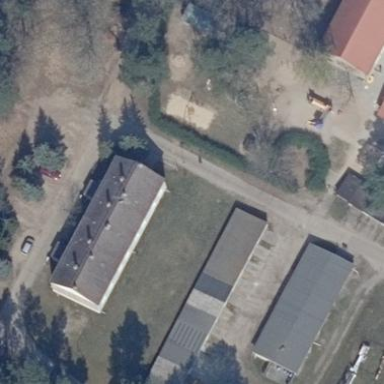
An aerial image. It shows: Group of garages.